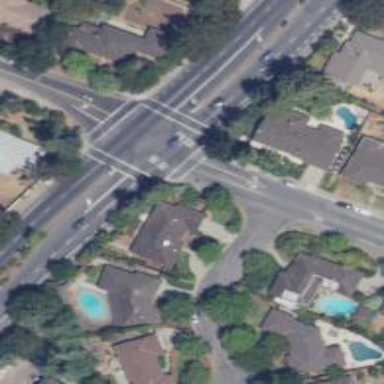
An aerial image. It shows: Crossing road.